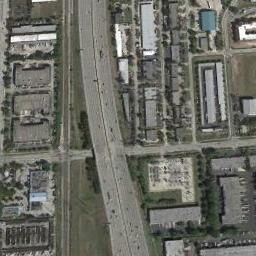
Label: overpass